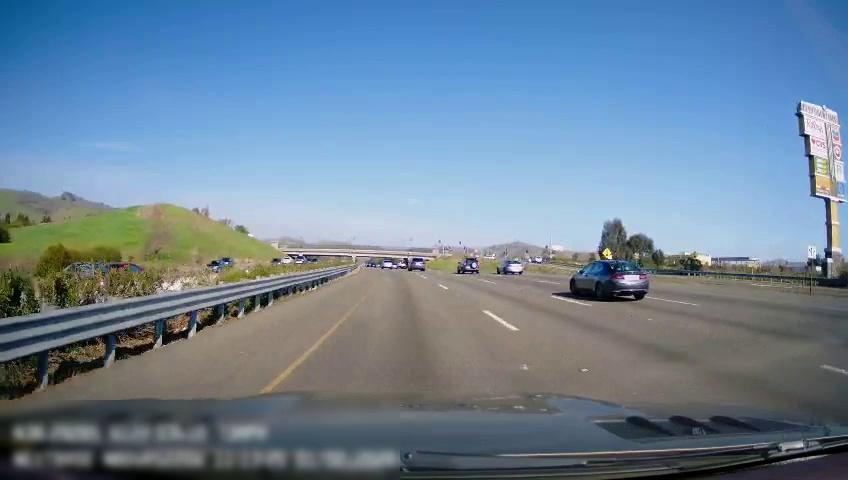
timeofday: Day
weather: Sunny
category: Drivable Space
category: Vehicles | Car
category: Vehicles | Car
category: Vehicles | Car
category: Vehicles | Car
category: Vehicles | Car
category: Vehicles | Car
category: Vehicles | Car
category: Vehicles | Car
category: Vehicles | Car
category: Vehicles | Car
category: Vehicles | Car
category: Vehicles | Car
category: Vehicles | SUV
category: Vehicles | SUV
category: Vehicles | Car
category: Lanes | Alternate Lane
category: Lanes | Current Lane
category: Lanes | Current Lane
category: Lanes | Alternate Lane
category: Traffic | Signs
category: Traffic | Signs